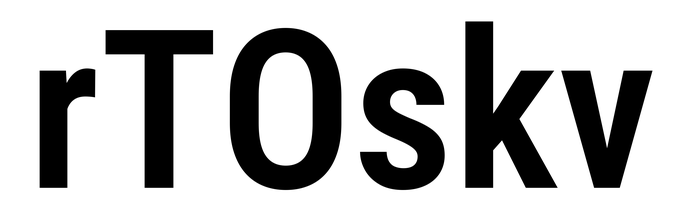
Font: Roboto_Condensed_SemiBold